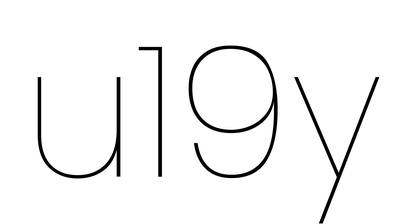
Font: Poppins-Thin